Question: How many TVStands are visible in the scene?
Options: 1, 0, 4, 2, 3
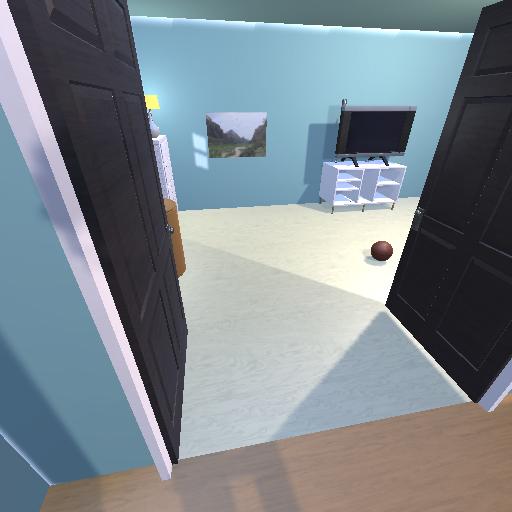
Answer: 1